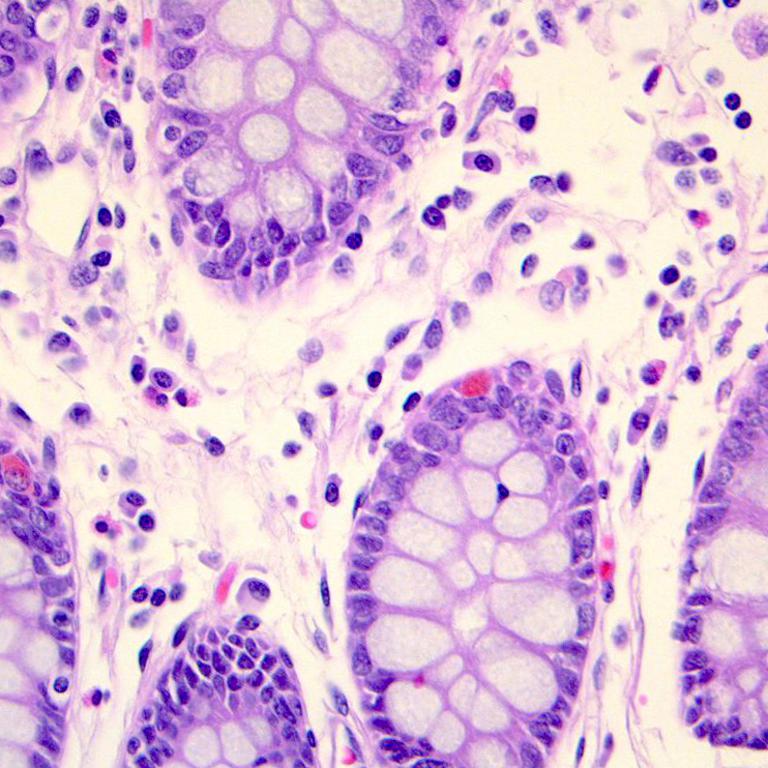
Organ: colon
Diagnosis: benign